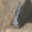
Label: 1